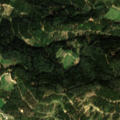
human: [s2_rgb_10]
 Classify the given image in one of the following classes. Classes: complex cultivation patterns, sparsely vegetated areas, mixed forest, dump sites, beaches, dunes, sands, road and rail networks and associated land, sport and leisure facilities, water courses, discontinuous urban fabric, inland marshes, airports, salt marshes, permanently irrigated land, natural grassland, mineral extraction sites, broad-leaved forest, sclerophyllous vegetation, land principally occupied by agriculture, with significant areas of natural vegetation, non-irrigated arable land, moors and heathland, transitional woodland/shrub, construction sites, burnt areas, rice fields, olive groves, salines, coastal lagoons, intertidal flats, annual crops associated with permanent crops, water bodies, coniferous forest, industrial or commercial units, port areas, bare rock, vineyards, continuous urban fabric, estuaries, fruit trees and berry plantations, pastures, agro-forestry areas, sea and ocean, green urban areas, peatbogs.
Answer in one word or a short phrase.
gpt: coniferous forest, mixed forest